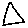
Label: triangle